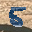
Label: 5